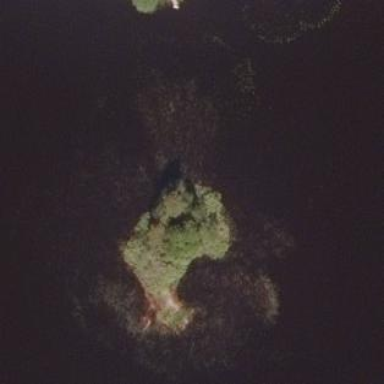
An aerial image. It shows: Islet.